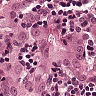
Metastatic tissue present: yes